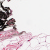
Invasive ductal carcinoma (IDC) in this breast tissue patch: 0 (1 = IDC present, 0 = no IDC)